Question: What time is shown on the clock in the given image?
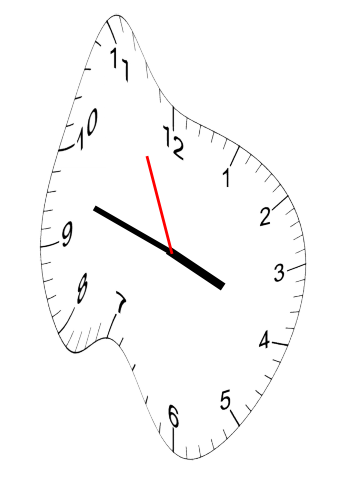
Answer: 03:47:56